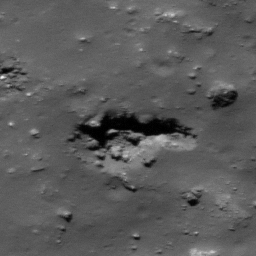
Pit: Tycho 5c
Host crater: Tycho
Host type: impact_melt
Lunar coordinates: latitude -42.615, longitude 348.642